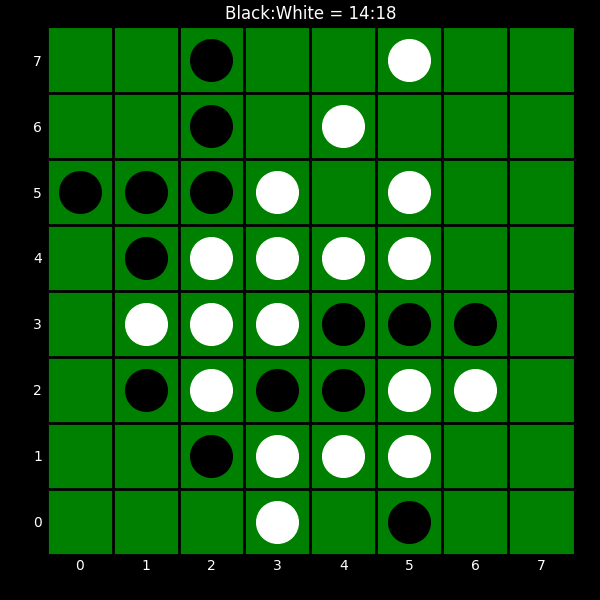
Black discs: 14
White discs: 18